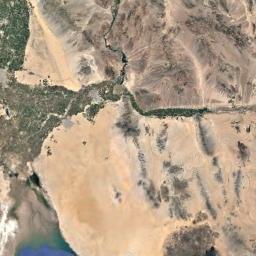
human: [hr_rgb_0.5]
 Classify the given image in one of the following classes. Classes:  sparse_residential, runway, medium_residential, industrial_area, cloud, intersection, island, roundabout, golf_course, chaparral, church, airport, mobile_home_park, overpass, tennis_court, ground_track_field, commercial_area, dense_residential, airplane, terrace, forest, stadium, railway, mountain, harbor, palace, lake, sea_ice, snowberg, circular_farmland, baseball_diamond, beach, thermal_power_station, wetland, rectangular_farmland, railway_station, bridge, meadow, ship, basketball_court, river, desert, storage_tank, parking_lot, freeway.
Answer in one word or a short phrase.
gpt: desert